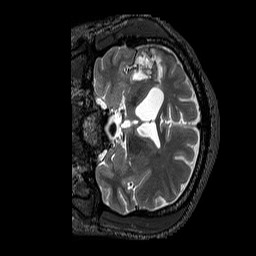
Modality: T2w
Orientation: coronal
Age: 42
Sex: male
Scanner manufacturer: siemens
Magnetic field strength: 3 T
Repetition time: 3.2 s
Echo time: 0.567 s